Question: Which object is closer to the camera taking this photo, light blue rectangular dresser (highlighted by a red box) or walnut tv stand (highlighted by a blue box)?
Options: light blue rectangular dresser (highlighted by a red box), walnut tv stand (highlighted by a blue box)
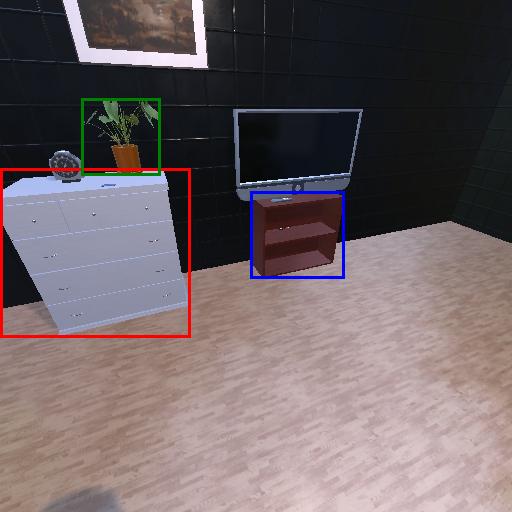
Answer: light blue rectangular dresser (highlighted by a red box)